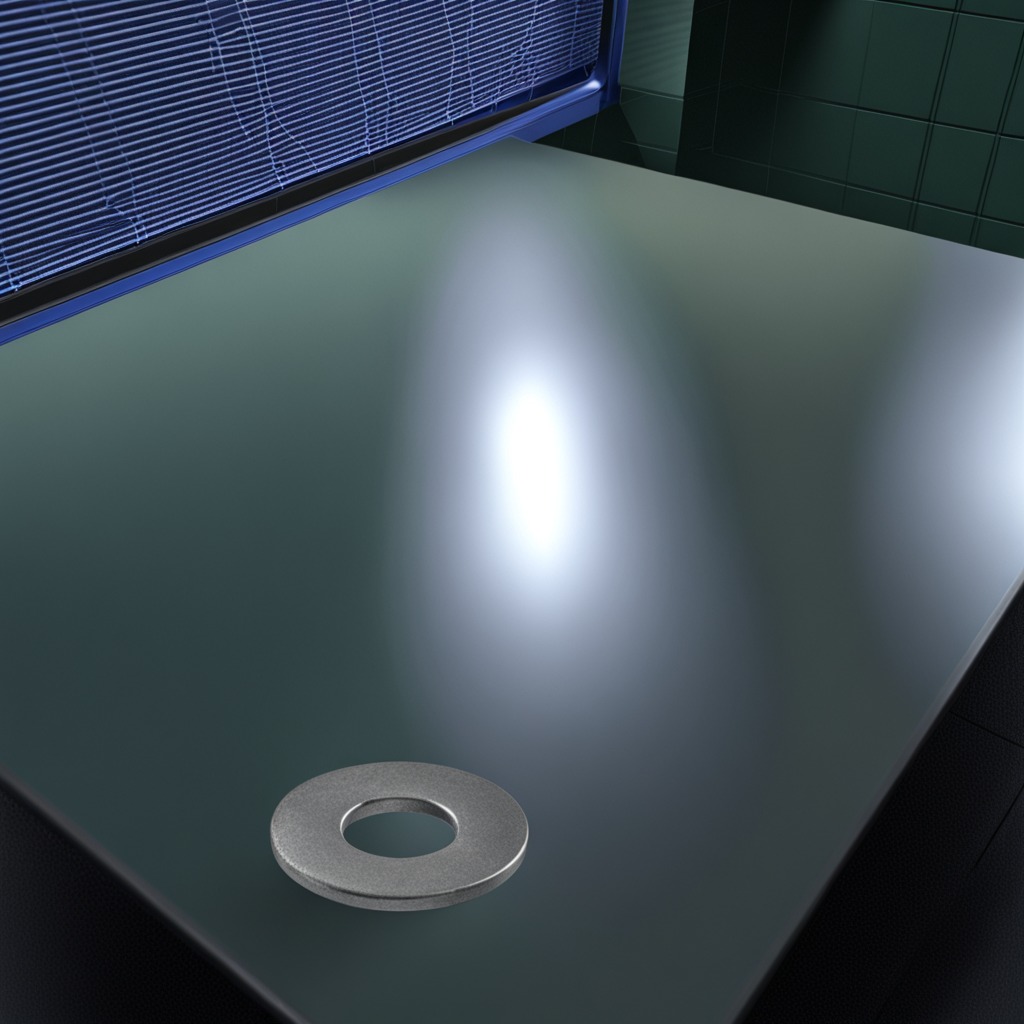
A flat metal washer is lying on a clean empty table in a railway signal maintenance room lit by harsh overhead fluorescents.